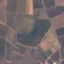
Land use / land cover: PermanentCrop